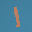
Label: 1